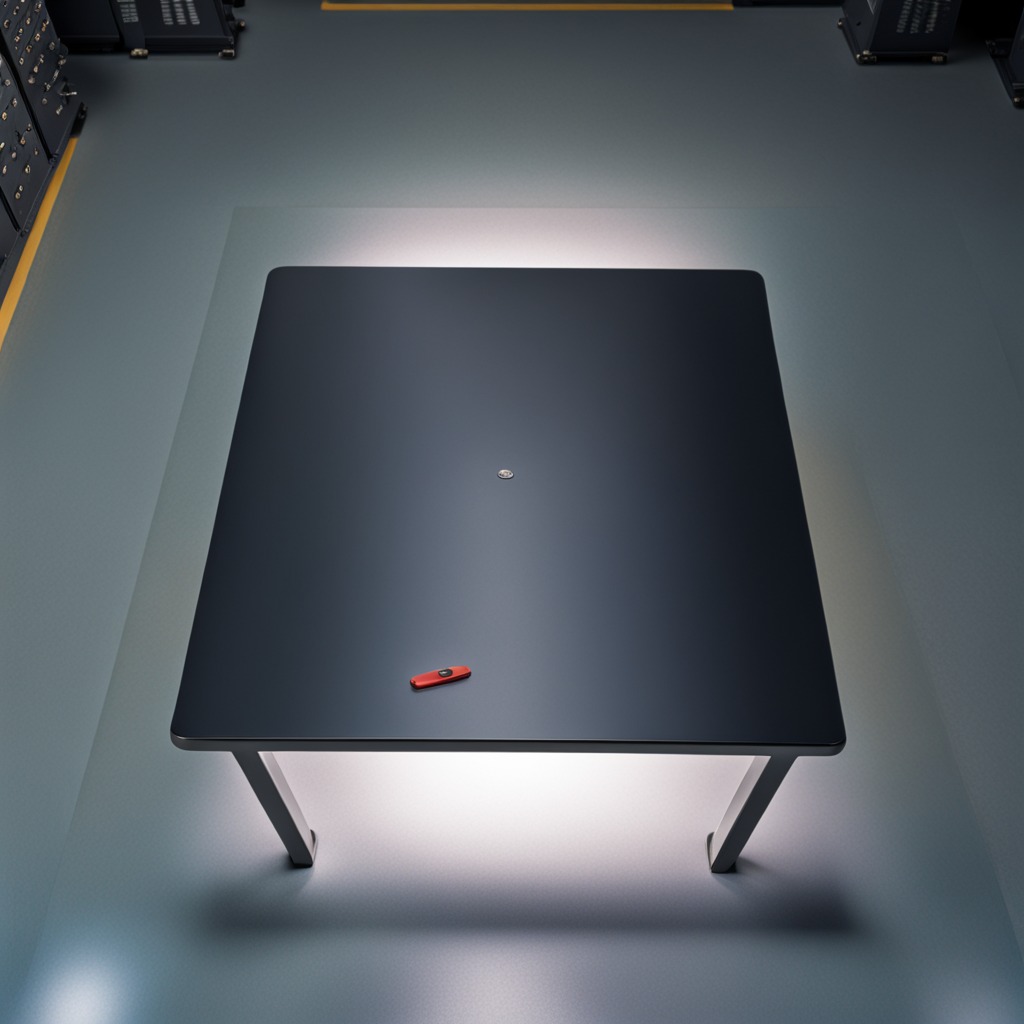
A utility knife lying on a clean empty table in a basement in the evening soft directional lighting on the tabletop realistic grain studio-quality clarity centered framing